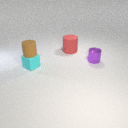
small cyan rubber cube in front of small purple metal cylinder